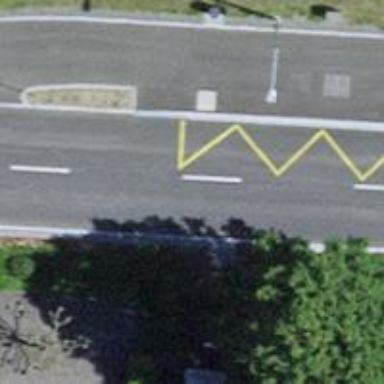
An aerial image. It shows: Bus stop with designated public transport stop position.